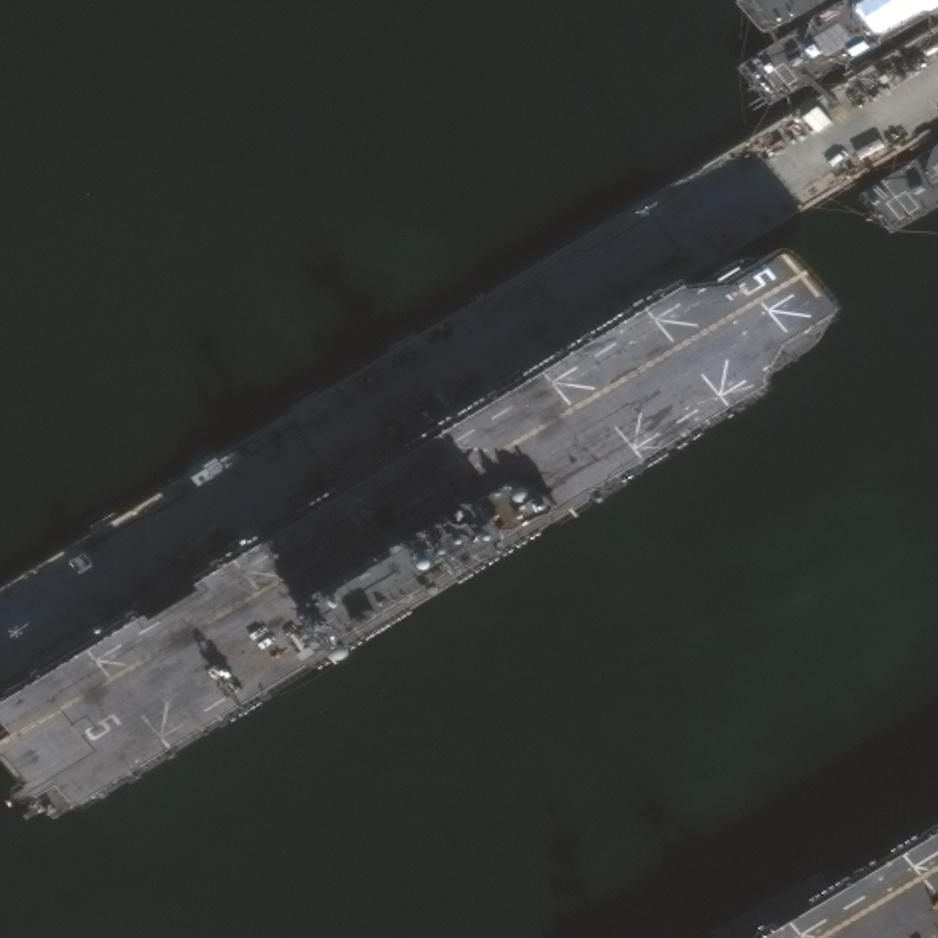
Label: Wasp-class_assault_ship